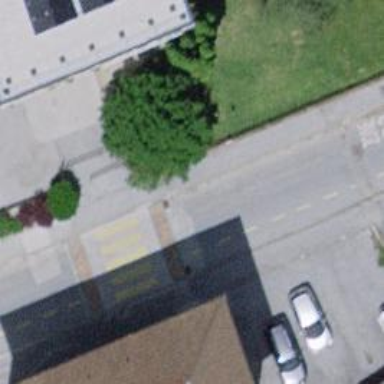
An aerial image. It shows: Asphalt sidewalk.